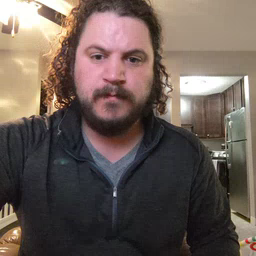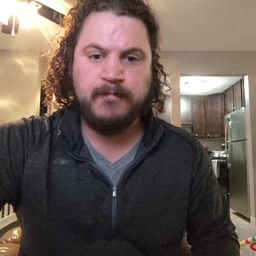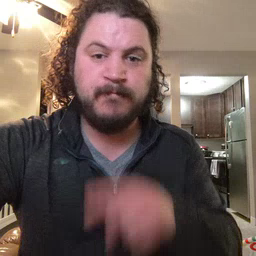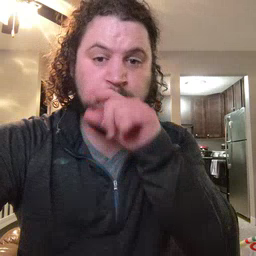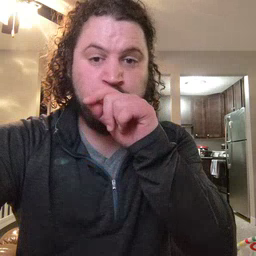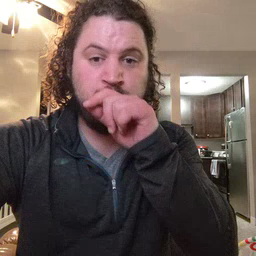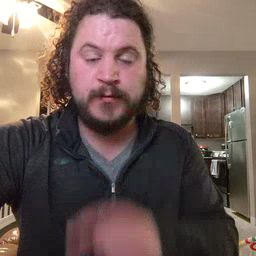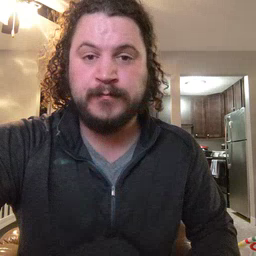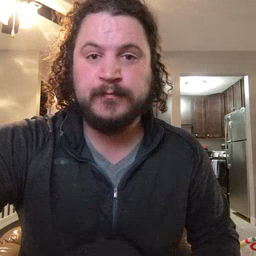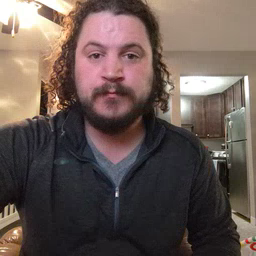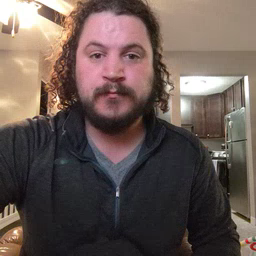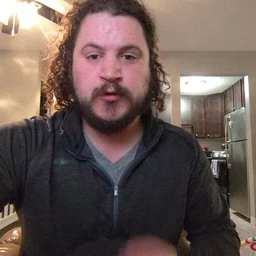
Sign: bird